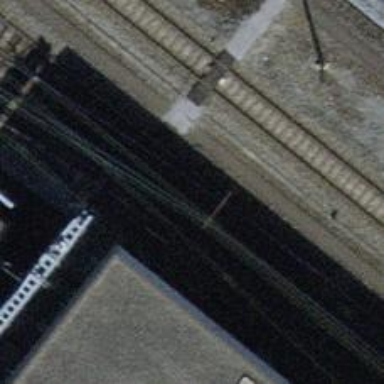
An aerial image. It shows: Railway switch.